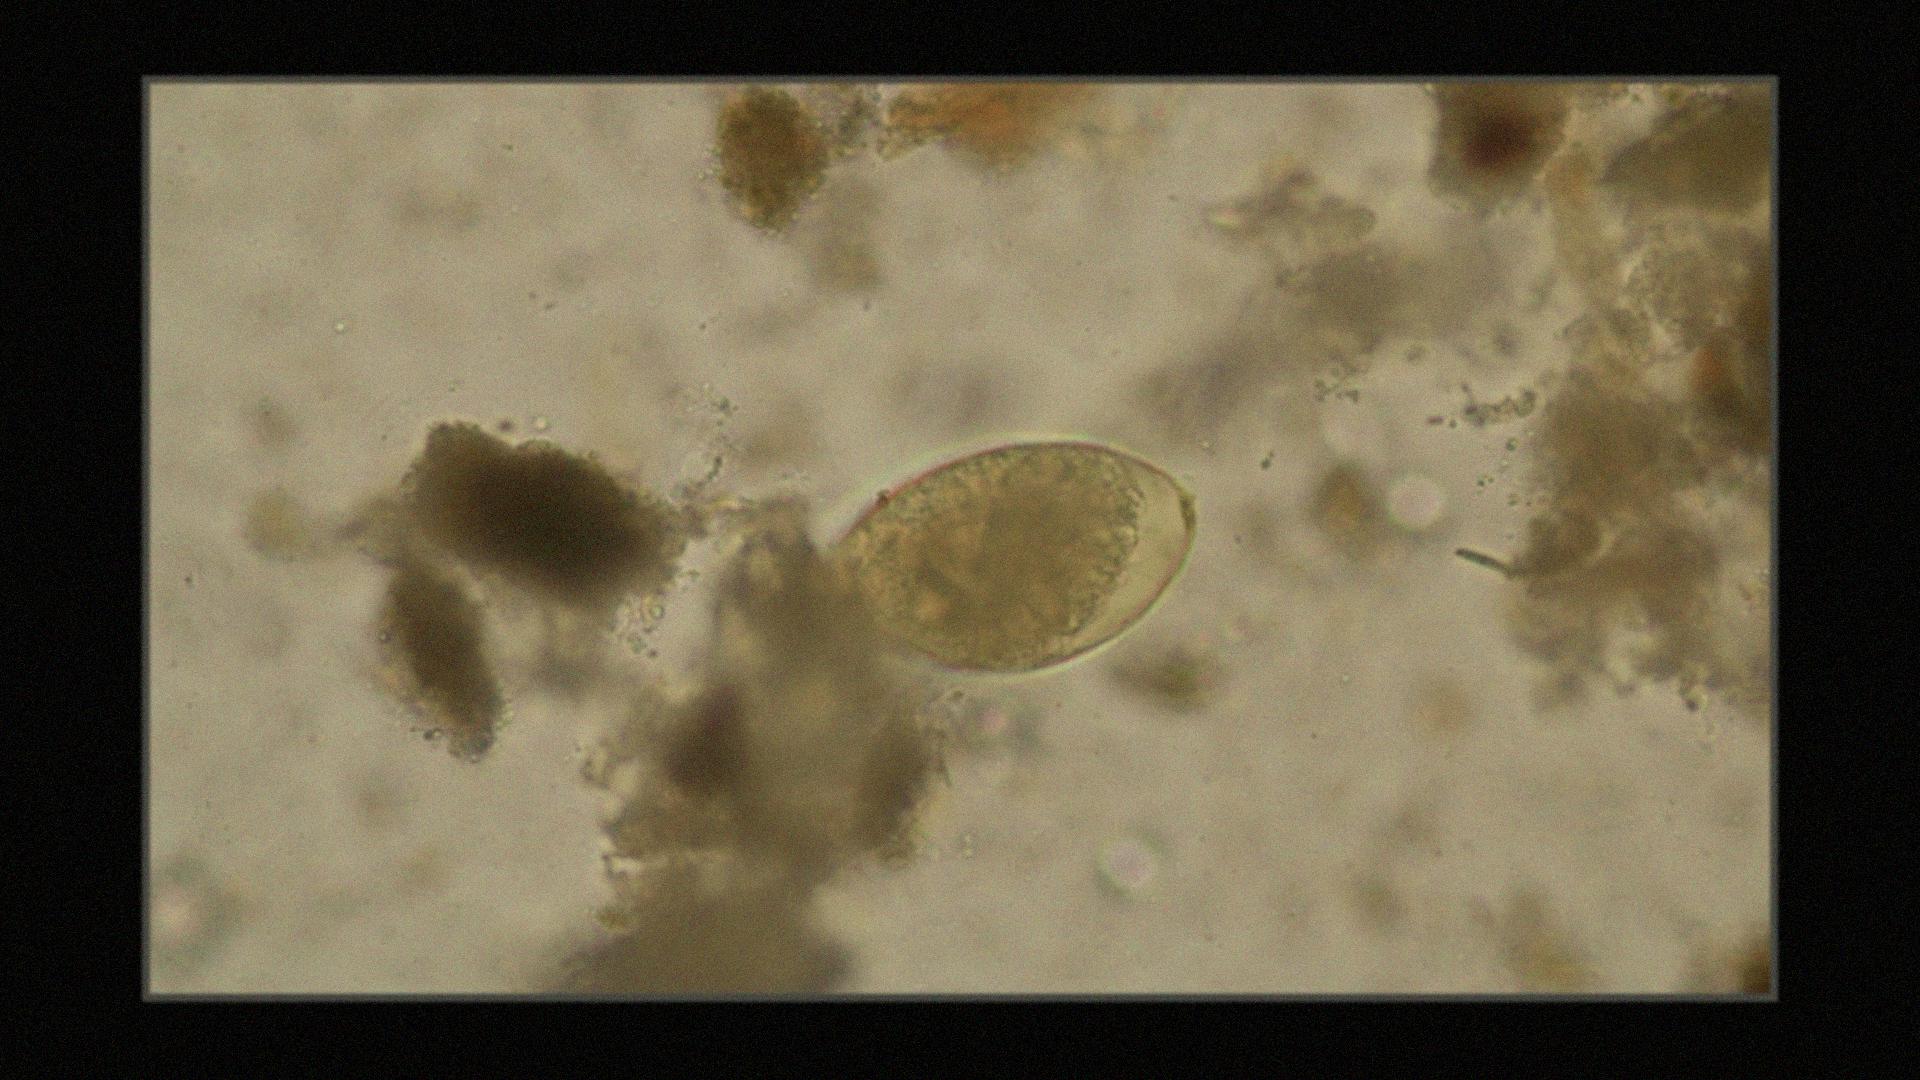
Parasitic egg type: Fasciolopsis buski